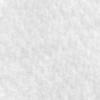
Label: no_change